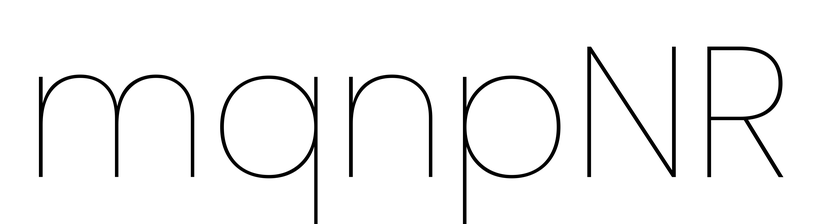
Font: Poppins-Thin